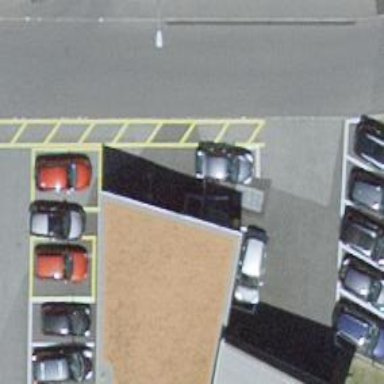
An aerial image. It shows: Post box.